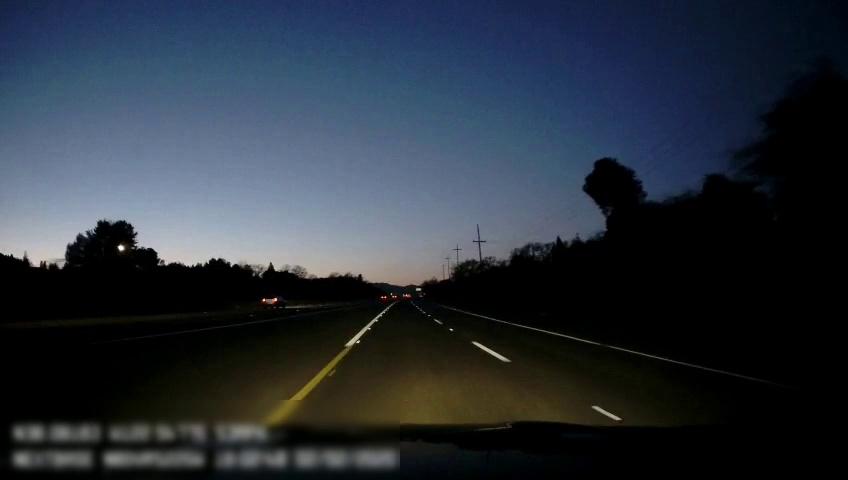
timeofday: Dusk/Dawn/Twilight
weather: Other
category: Drivable Space
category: Vehicles | SUV
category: Lanes | Alternate Lane
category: Lanes | Alternate Lane
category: Lanes | Alternate Lane
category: Lanes | Alternate Lane
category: Lanes | Alternate Lane